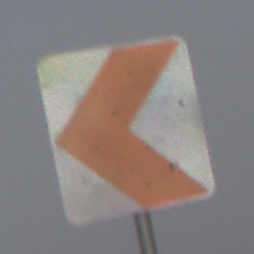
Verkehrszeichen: RichtungstafelnInKurvenKleinRechts
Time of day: MorningAfternoon
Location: Outdoor (Nature)
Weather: PartlyCloudy
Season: NotSpecified
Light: Natural